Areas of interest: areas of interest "Ordos Haining Leather City"
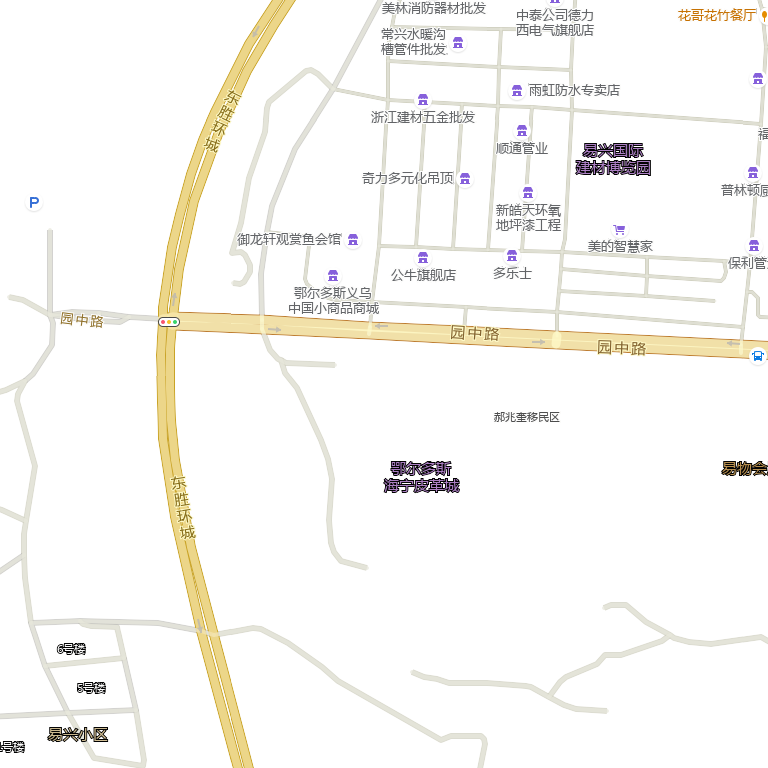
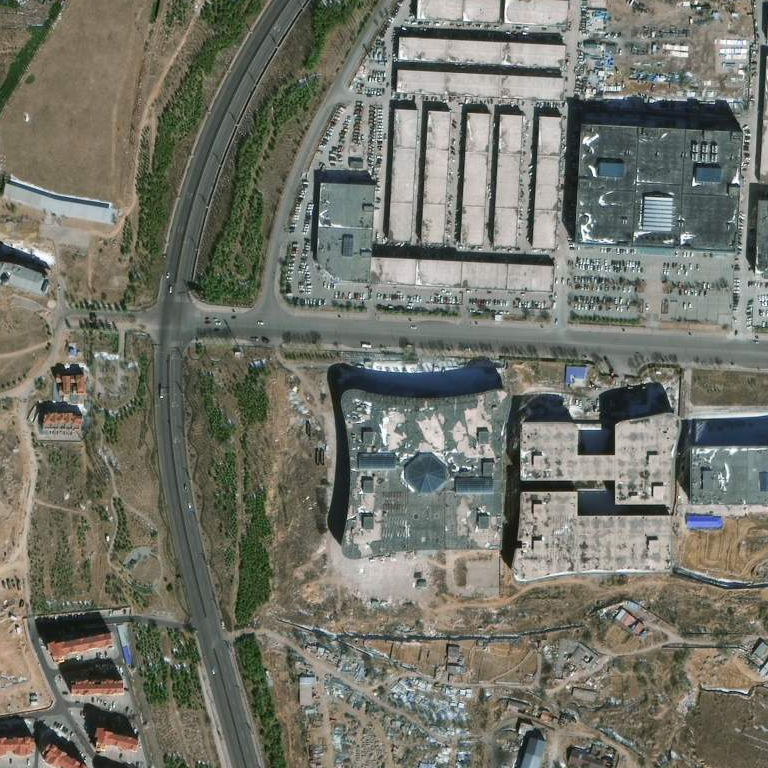